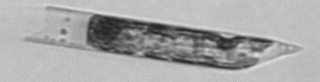
Label: Rhizosolenia